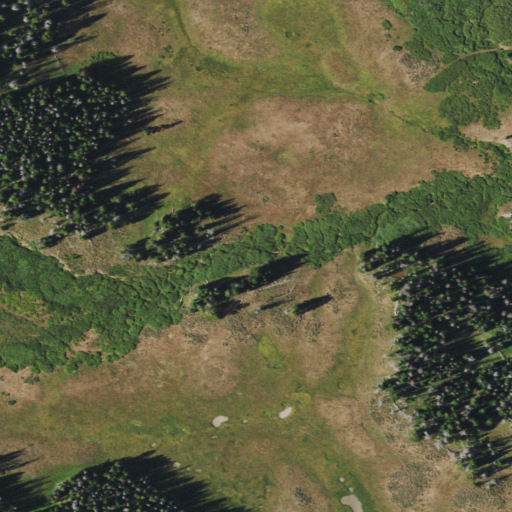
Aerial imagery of plain(s) in Wyoming named Beauty Park containing evergreen forest, shrub, grassland, woody wetlands, and herbaceous wetlands